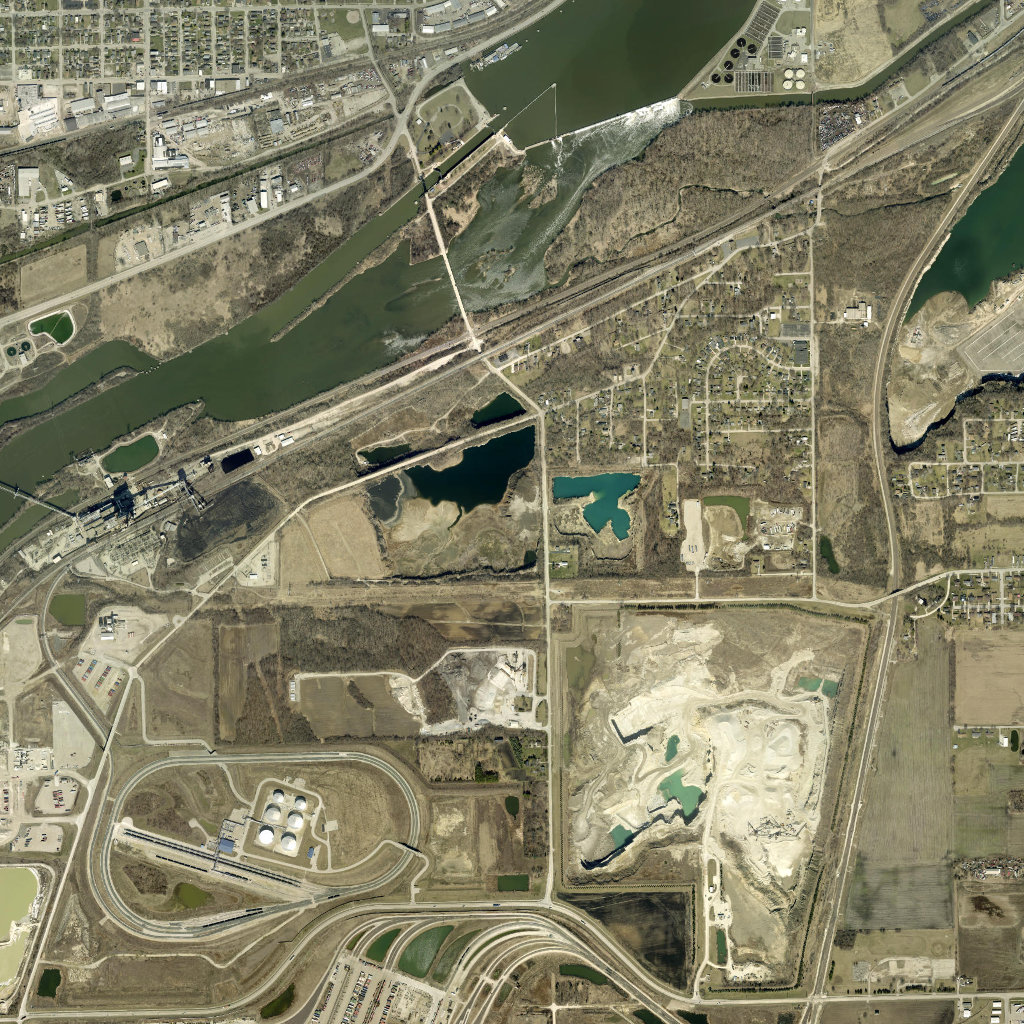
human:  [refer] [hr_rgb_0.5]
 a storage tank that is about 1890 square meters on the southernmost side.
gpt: <box>[[27, 81, 28, 83, 0]]</box>

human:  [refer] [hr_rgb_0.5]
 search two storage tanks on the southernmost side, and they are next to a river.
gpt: <box>[[76, 7, 78, 8, 0]]</box>